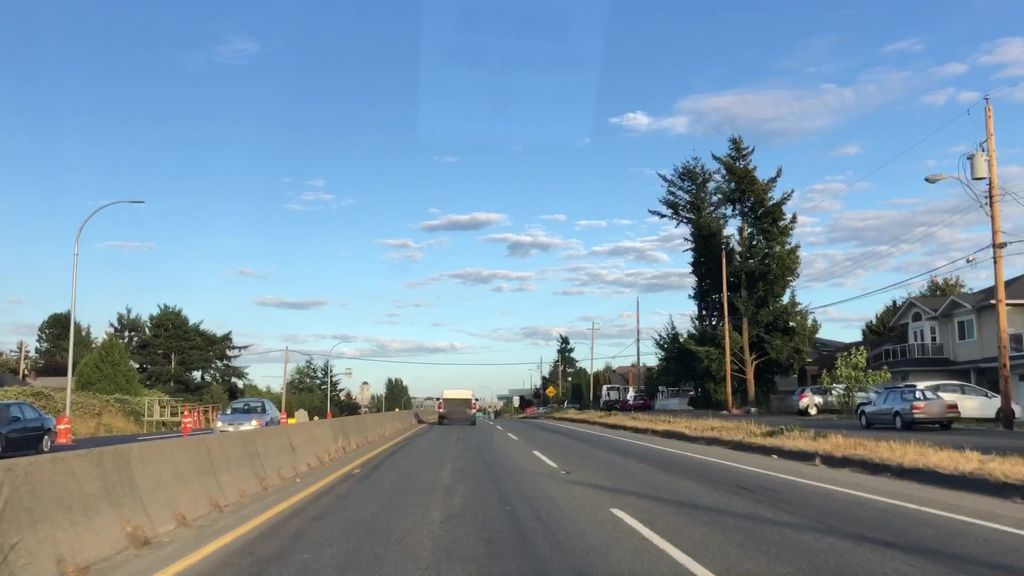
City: victoria